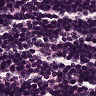
Metastatic tissue present: no